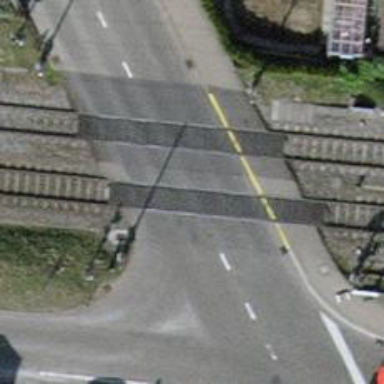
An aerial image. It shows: Level crossing with double half barrier.